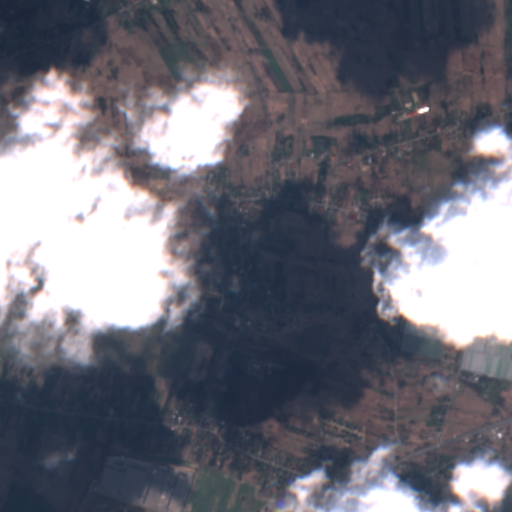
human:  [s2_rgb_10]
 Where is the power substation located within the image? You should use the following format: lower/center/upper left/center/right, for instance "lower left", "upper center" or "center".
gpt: The power substation is located in the lower right of the image.
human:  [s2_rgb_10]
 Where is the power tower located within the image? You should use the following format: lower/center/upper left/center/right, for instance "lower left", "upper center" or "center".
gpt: The power tower is located in the lower right of the image.
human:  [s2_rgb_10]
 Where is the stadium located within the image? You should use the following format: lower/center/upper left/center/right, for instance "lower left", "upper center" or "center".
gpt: The stadium is located in the lower center of the image.
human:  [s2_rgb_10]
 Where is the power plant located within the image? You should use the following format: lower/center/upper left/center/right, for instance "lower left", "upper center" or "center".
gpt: There is no power plant in the image.